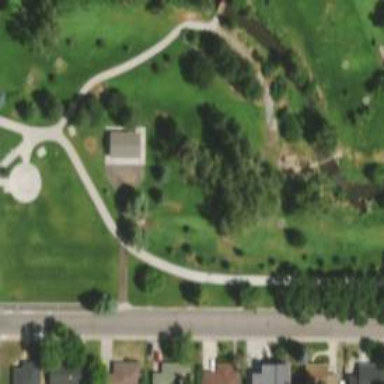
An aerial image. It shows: Disc golf basket.